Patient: sex F, age 59
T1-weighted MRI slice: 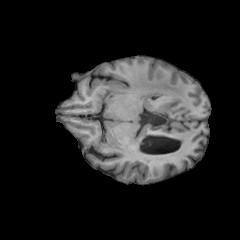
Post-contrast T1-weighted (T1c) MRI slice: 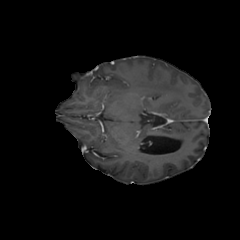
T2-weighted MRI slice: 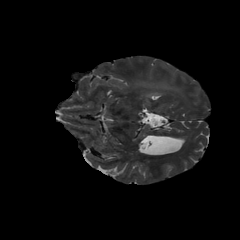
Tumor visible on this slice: yes
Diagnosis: Glioblastoma, IDH-wildtype
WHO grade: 4